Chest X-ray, PA view. Patient: 64 years old, sex F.
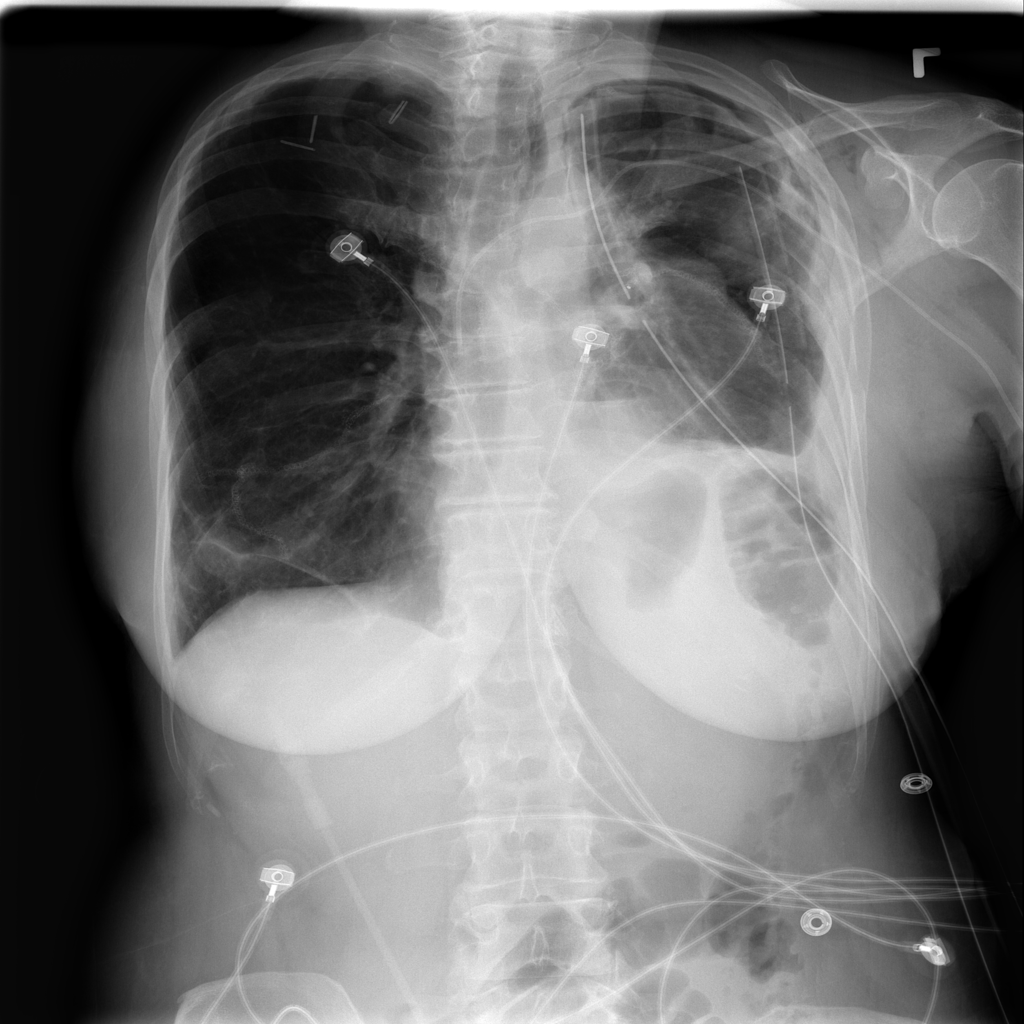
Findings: Effusion, Pneumothorax